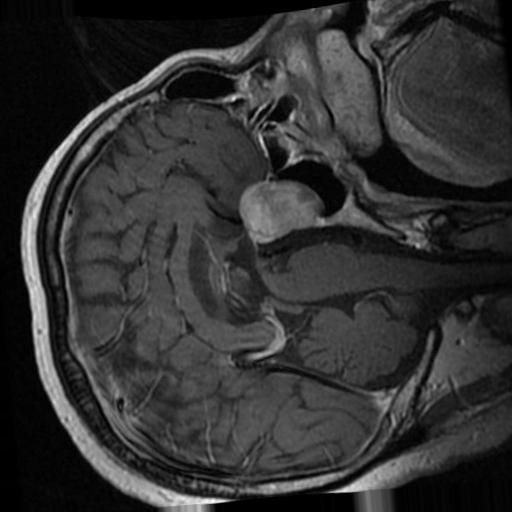
Label: brain_tumor